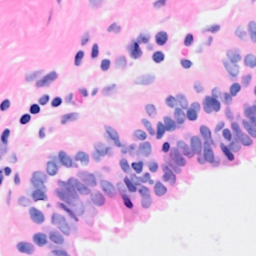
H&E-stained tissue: Breast